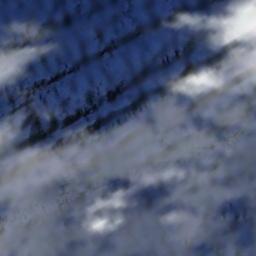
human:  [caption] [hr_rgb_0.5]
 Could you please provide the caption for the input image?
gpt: The stratus clouds are located above the surface of the sea while some ups and downs are on the ocean floor .

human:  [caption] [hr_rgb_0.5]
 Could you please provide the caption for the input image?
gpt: Large fluffy white clouds on blue sea .

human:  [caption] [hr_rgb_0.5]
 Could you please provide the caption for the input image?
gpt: The white cloud is above blue sea .

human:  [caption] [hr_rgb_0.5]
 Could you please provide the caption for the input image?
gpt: A thick white cloud floats on the deep blue sea .

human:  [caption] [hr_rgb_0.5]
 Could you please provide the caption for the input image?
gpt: There are sparse white clouds over a blue sea .